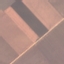
Label: AnnualCrop